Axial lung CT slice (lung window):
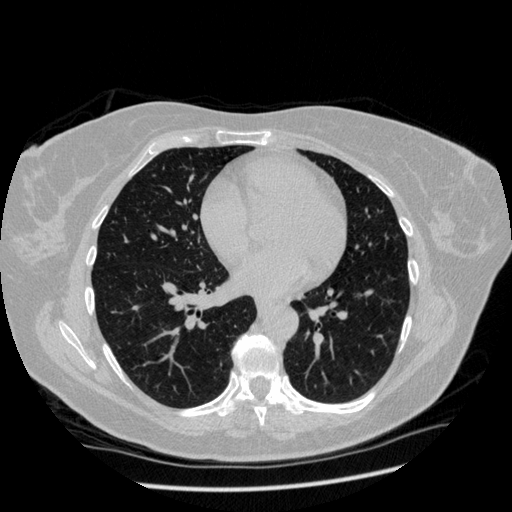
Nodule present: no